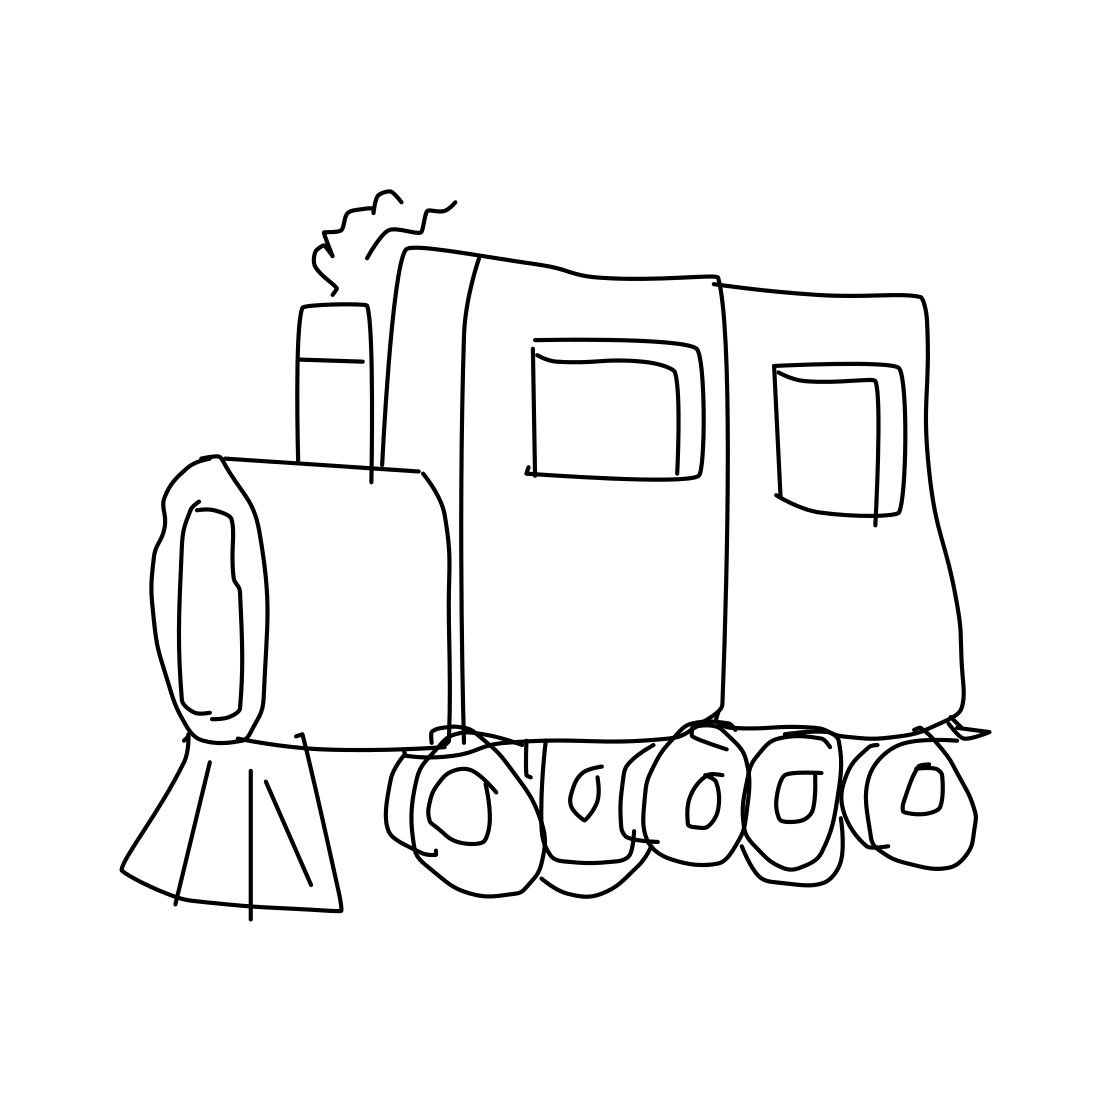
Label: train